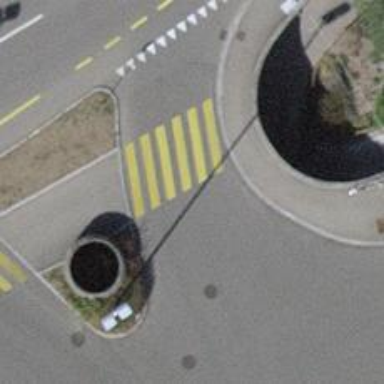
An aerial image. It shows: Kerb serving as barrier.